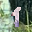
Label: 1